Field crop: maize
Growth stage: 1
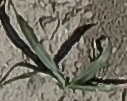
Species: sorghum